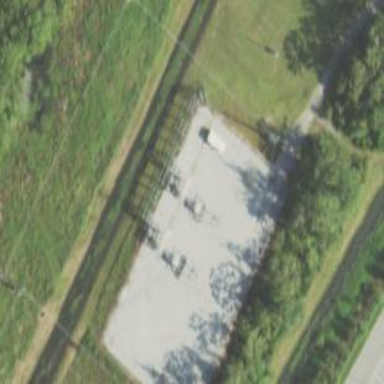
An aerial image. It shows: Distribution level power substation enclosed by fence.